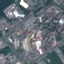
Label: Industrial